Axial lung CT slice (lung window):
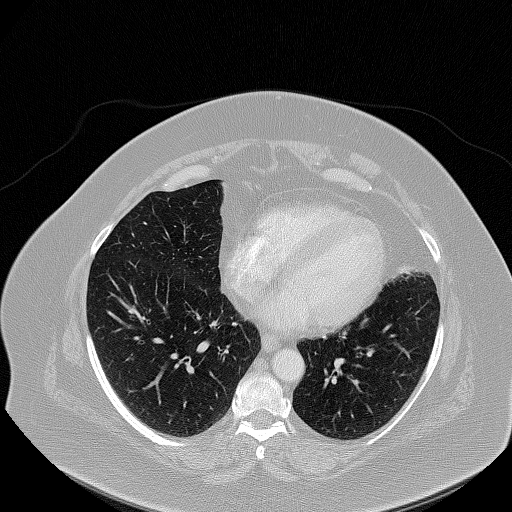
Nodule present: no